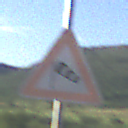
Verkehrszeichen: SeitenwindVonLinks
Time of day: MorningAfternoon
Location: Outdoor (RoadRail)
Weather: PartlyCloudy
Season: NotSpecified
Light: Natural